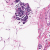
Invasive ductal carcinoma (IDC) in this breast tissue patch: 0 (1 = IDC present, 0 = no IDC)